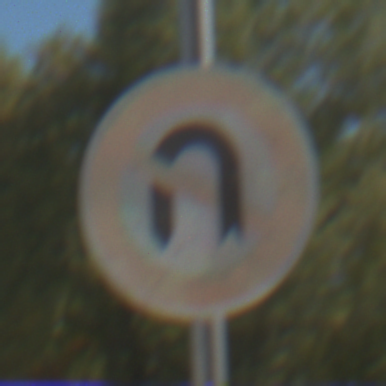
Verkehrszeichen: VerbotWenden
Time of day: Midday
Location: Outdoor (Nature)
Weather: Clear
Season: Summer
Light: Natural